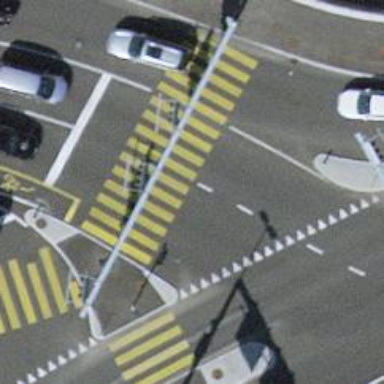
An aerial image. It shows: Crossing with zebra markings controlled by traffic signals.